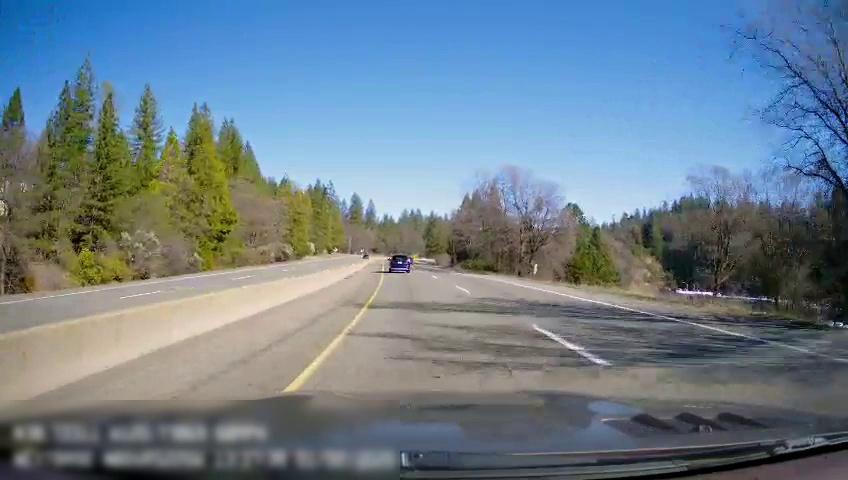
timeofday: Day
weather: Sunny
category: Drivable Space
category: Drivable Space
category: Vehicles | SUV
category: Lanes | Current Lane
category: Lanes | Current Lane
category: Lanes | Alternate Lane
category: Lanes | Opposite Lane
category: Lanes | Opposite Lane